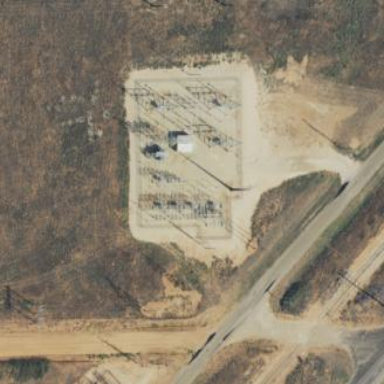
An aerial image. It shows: Power substation enclosed by fence.